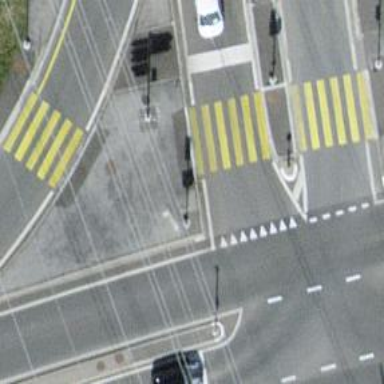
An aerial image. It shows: Marked road crossing.